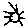
Label: sun